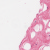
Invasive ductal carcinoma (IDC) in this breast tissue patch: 0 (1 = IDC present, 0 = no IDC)